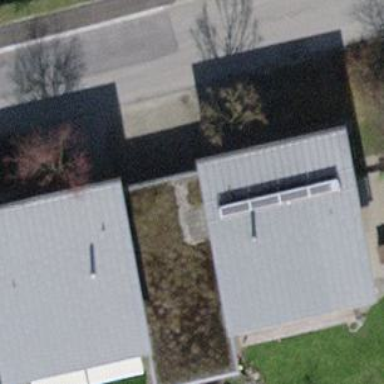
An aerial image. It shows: Garage building.